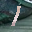
Label: 1